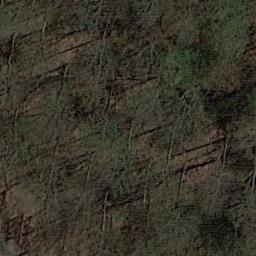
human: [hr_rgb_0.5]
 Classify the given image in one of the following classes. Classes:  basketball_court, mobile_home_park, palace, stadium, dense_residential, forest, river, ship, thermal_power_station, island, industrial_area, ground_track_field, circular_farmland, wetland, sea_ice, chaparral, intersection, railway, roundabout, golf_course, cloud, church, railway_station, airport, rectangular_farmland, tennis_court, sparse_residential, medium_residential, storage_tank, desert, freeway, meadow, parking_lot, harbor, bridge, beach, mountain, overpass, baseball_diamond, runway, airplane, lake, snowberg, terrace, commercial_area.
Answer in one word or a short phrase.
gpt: forest